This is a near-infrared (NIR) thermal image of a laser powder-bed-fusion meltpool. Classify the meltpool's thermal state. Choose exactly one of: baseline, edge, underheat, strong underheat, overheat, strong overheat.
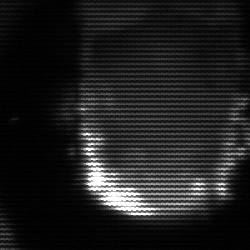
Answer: baseline